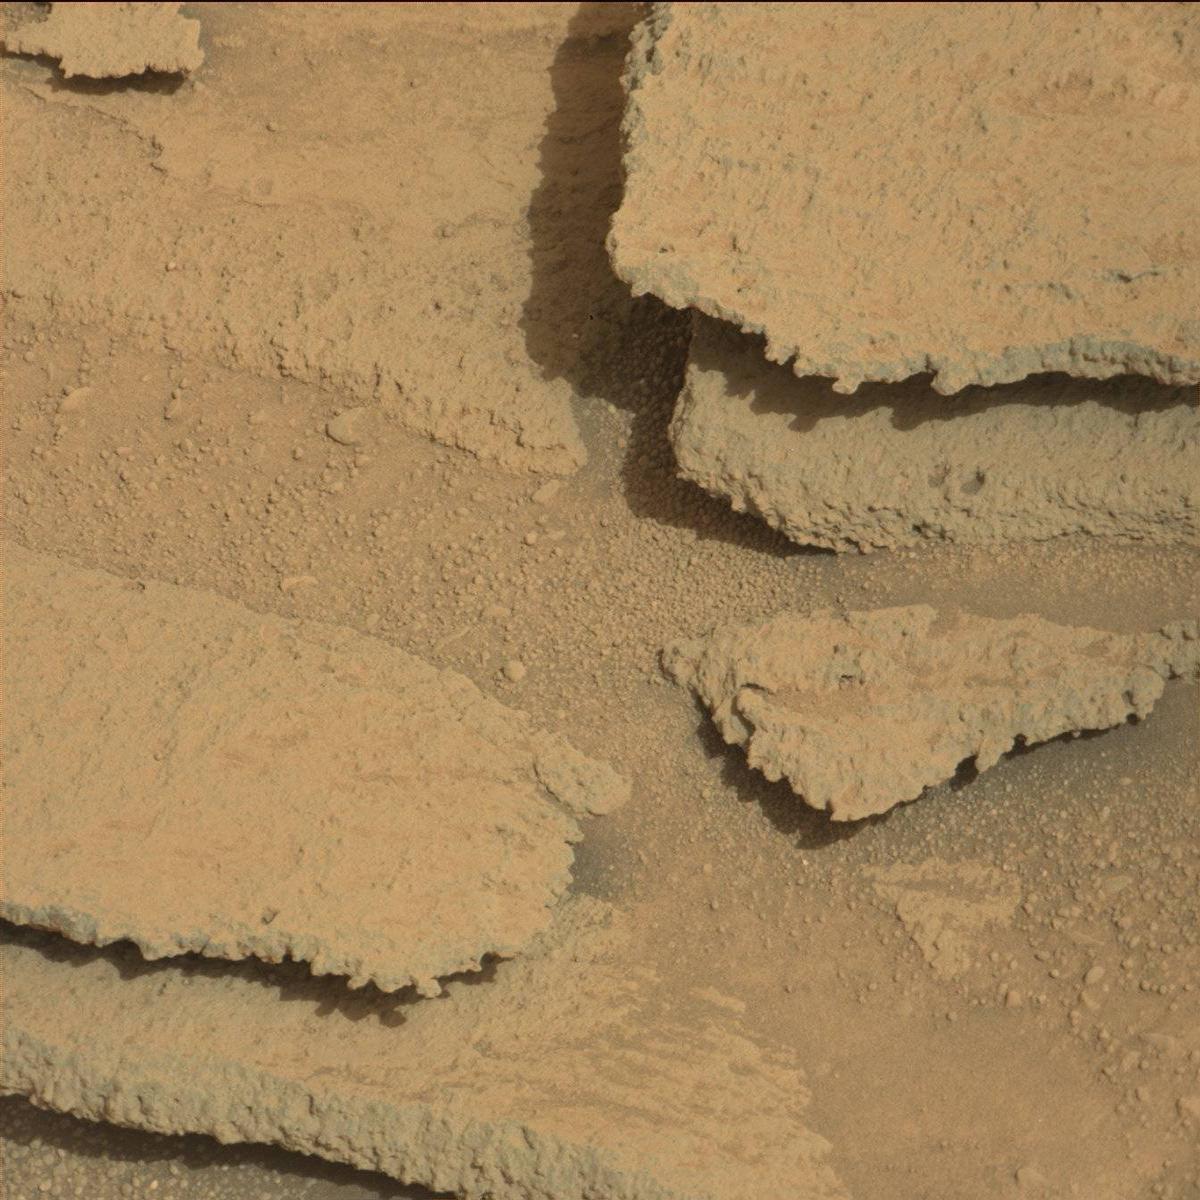
Terrain classes present: Bedrock, Rock, Sand / Soil